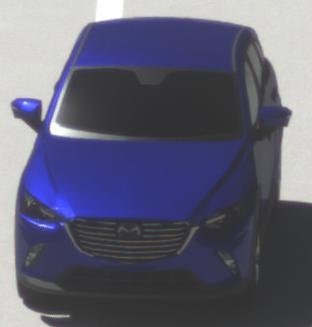
Make: Mazda
Model: CX-3 SKYACTIV-G 120
Detailed model: CX-3 (DK)
Model produced from: 2015/06
Model produced until: 2018/06
Doors: 5
Color: blue
Road condition: dry road
Daytime: midday
Contrast: high contrast